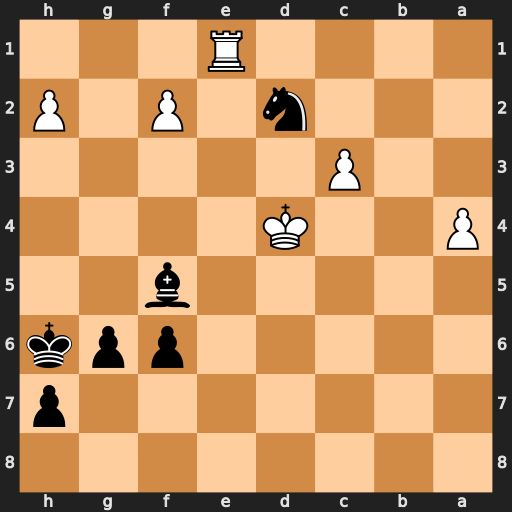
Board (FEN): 8/7p/5ppk/5b2/P2K4/2P5/3n1P1P/4R3
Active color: b
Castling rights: -
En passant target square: -
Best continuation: Nf3+ Kc5 Nxe1